Question: I need some help with running a feature file.
This is the skeleton of the Maven project:

This is my pom.xml file:
'''
<properties>
<maven.compiler.source>1.8</maven.compiler.source>
<maven.compiler.target>1.8</maven.compiler.target>
<junit.version>5.0.0</junit.version>
<selenium.version>3.4.0</selenium.version>
<surefire.version>2.12.4</surefire.version>
<slf4j.version>1.7.25</slf4j.version>
<log4j.version>2.9.1</log4j.version>
<testng.version>6.11</testng.version>
<apache.poi.version>3.16</apache.poi.version>
</properties>
<dependencies>
<dependency>
<groupId>org.seleniumhq.selenium</groupId>
<artifactId>selenium-java</artifactId>
<version>${selenium.version}</version>
</dependency>
<dependency>
<groupId>junit</groupId>
<artifactId>junit</artifactId>
<version>4.12</version>
<scope>test</scope>
</dependency>
<dependency>
<groupId>org.slf4j</groupId>
<artifactId>slf4j-api</artifactId>
<version>${slf4j.version}</version>
</dependency>
<dependency>
<groupId>org.seleniumhq.selenium</groupId>
<artifactId>selenium-chrome-driver</artifactId>
<version>${selenium.version}</version>
</dependency>
<dependency>
<groupId>org.seleniumhq.selenium</groupId>
<artifactId>selenium-remote-driver</artifactId>
<version>${selenium.version}</version>
</dependency>
<dependency>
<groupId>org.seleniumhq.selenium</groupId>
<artifactId>selenium-firefox-driver</artifactId>
<version>${selenium.version}</version>
</dependency>
<dependency>
<groupId>org.seleniumhq.selenium</groupId>
<artifactId>selenium-server</artifactId>
<version>${selenium.version}</version>
</dependency>
<dependency>
<groupId>org.seleniumhq.selenium</groupId>
<artifactId>selenium-ie-driver</artifactId>
<version>${selenium.version}</version>
</dependency>
<dependency>
<groupId>org.seleniumhq.selenium</groupId>
<artifactId>selenium-edge-driver</artifactId>
<version>${selenium.version}</version>
</dependency>
<dependency>
<groupId>org.seleniumhq.selenium</groupId>
<artifactId>selenium-opera-driver</artifactId>
<version>${selenium.version}</version>
</dependency>
<dependency>
<groupId>org.seleniumhq.selenium</groupId>
<artifactId>selenium-safari-driver</artifactId>
<version>${selenium.version}</version>
</dependency>
<dependency>
<groupId>org.apache.poi</groupId>
<artifactId>poi</artifactId>
<version>${apache.poi.version}</version>
</dependency>
<dependency>
<groupId>org.apache.logging.log4j</groupId>
<artifactId>log4j-core</artifactId>
<version>${log4j.version}</version>
</dependency>
<dependency>
<groupId>org.apache.logging.log4j</groupId>
<artifactId>log4j-api</artifactId>
<version>${log4j.version}</version>
</dependency>
<dependency>
<groupId>org.apache.poi</groupId>
<artifactId>poi-ooxml</artifactId>
<version>${apache.poi.version}</version>
</dependency>
<dependency>
<groupId>org.testng</groupId>
<artifactId>testng</artifactId>
<version>${testng.version}</version>
<scope>test</scope>
</dependency>
<dependency>
<groupId>io.appium</groupId>
<artifactId>java-client</artifactId>
<version>${appium.version}</version>
<scope>test</scope>
</dependency>
<dependency>
<groupId>info.cukes</groupId>
<artifactId>cucumber-java</artifactId>
<version>${cucumber.version}</version>
</dependency>
<dependency>
<groupId>info.cukes</groupId>
<artifactId>cucumber-junit</artifactId>
<version>${cucumber.version}</version>
<scope>test</scope>
</dependency>
<dependency>
<groupId>info.cukes</groupId>
<artifactId>gherkin</artifactId>
<version>2.12.2</version>
</dependency>
<dependency>
<groupId>info.cukes</groupId>
<artifactId>cucumber-java</artifactId>
<version>${cucumber.version}</version>
<scope>test</scope>
</dependency>
<dependency>
<groupId>info.cukes</groupId>
<artifactId>cucumber-junit</artifactId>
<version>${cucumber.version}</version>
<scope>test</scope>
</dependency>
<dependency>
<groupId>info.cukes</groupId>
<artifactId>cucumber-core</artifactId>
<version>1.2.5</version>
<scope>test</scope>
</dependency>
<dependency>
<groupId>info.cukes</groupId>
<artifactId>cucumber-java</artifactId>
<version>1.2.5</version>
<scope>test</scope>
</dependency>
<dependency>
<groupId>info.cukes</groupId>
<artifactId>cucumber-junit</artifactId>
<version>1.2.5</version>
<scope>test</scope>
</dependency>
<dependency>
<groupId>com.github.stephenc.monte</groupId>
<artifactId>monte-screen-recorder</artifactId>
<version>0.7.7.0</version>
</dependency>
<dependency>
<groupId>io.cucumber</groupId>
<artifactId>cucumber-java</artifactId>
<version>3.0.0</version>
<scope>test</scope>
</dependency>
<dependency>
<groupId>info.cukes</groupId>
<artifactId>cucumber-jvm</artifactId>
<version>1.0.11</version>
<type>pom</type>
</dependency>
<dependency>
<groupId>info.cukes</groupId>
<artifactId>cucumber-java8</artifactId>
<version>1.2.5</version>
<scope>test</scope>
</dependency>
</dependencies>
<build>
<plugins>
<plugin>
<groupId>org.apache.maven.plugins</groupId>
<artifactId>maven-surefire-plugin</artifactId>
<version>${surefire.version}</version>
<configuration>
<skipTests>true</skipTests>
</configuration>
</plugin>
</plugins>
</build>
'''
And, when I try to run my Feature file, the error is below:
'''
Exception in thread "main" cucumber.runtime.CucumberException: Unrecognized plugin: org.jetbrains.plugins.cucumber.java.run.CucumberJvm2SMFormatter
at cucumber.runtime.RuntimeOptions$ParsedPluginData.addPluginName(RuntimeOptions.java:372)
at cucumber.runtime.RuntimeOptions.parse(RuntimeOptions.java:125)
at cucumber.runtime.RuntimeOptions.<init>(RuntimeOptions.java:85)
at cucumber.runtime.RuntimeOptions.<init>(RuntimeOptions.java:78)
at cucumber.runtime.RuntimeOptions.<init>(RuntimeOptions.java:70)
at cucumber.api.cli.Main.run(Main.java:31)
at cucumber.api.cli.Main.main(Main.java:18)
'''
Process finished with exit code 1
My java version is:
java version "1.7.0_79"
Java(TM) SE Runtime Environment (build 1.7.0_79-b15)
Java HotSpot(TM) 64-Bit Server VM (build 24.79-b02, mixed mode)
This is my RUN/Debug configuration:
<URL>
I'm not able to run the Feature file and with this, I cannot run any related with Cucumber.
Can you please help me?
Thanks in advance.
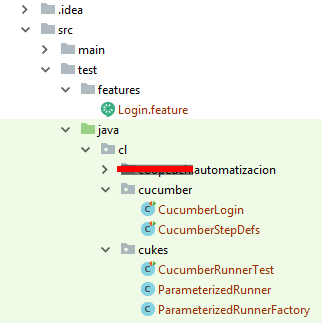
Answer: OK, I was missing a decent runner for Cucumber features like this:
'''
@CucumberOptions(features = {"src/test/resource/features"},
glue={"stepdefs"},
monochrome = true,
tags = {"~@Ignore"},
plugin = {"pretty","html:target/cucumber-reports/cucumber-pretty",
"json:target/cucumber-reports/CucumberTestReport.json",
"rerun:target/cucumber-reports/rerun.txt",
"usage:target/cucumber-usage.json"}
)
public class TestRunner extends ExtendedTestNGRunner{
private TestNGCucumberRunner testNGCucumberRunner;
@BeforeClass(alwaysRun = true)
public void setUpClass() throws Exception {
testNGCucumberRunner = new TestNGCucumberRunner(this.getClass());
}
@Test(groups = "cucumber", description = "Runs Cucumber Feature", dataProvider = "features")
public void feature(CucumberFeatureWrapper cucumberFeature) {
testNGCucumberRunner.runCucumber(cucumberFeature.getCucumberFeature());
}
@DataProvider
public Object[][] features() {
return testNGCucumberRunner.provideFeatures();
}
@AfterClass(alwaysRun = true)
public void tearDownClass() throws Exception {
testNGCucumberRunner.finish();
}
}
'''
That was all. Thanks evrybody for your time!!!